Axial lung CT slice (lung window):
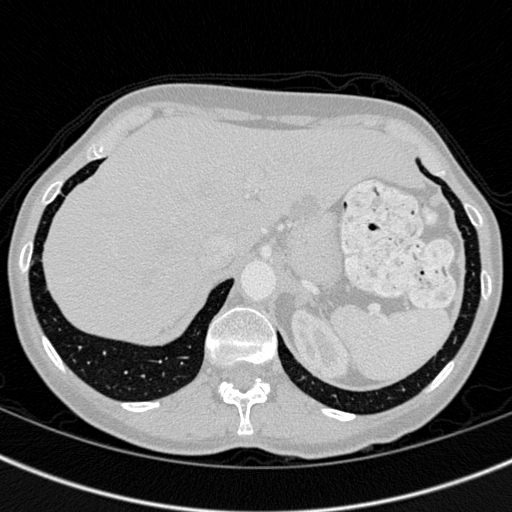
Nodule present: no